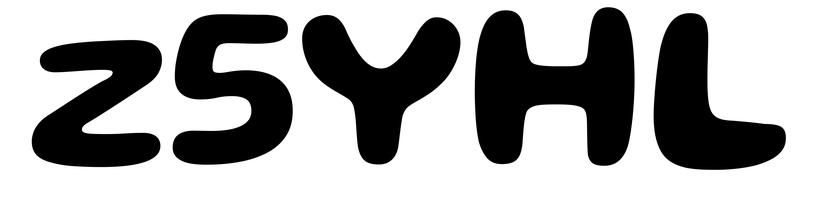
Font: Gluten_SemiBold